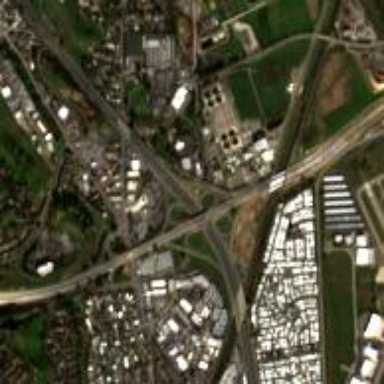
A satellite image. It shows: Motorway junction.